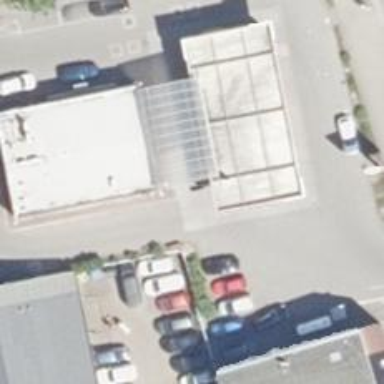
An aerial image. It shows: Fuel station.